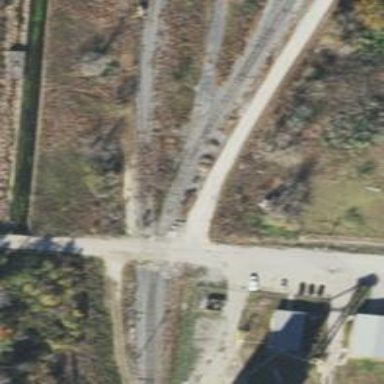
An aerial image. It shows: Level crossing along the railway.